Question: I am making a call to get a list of 'books' I have setup in firebase with this call
'''
firebase.database().ref('/users/' + uid + '/books').on('value', (data) => {
this.books = data.val();
})
'''
The data is coming back as an Object with the book objects inside though. I need them in an array form because my table takes an array to display the data. Is there a way to get it back in an array form without transforming the data? I anticipate the list getting really long so transforming the data would seem like a performance issue eventually.

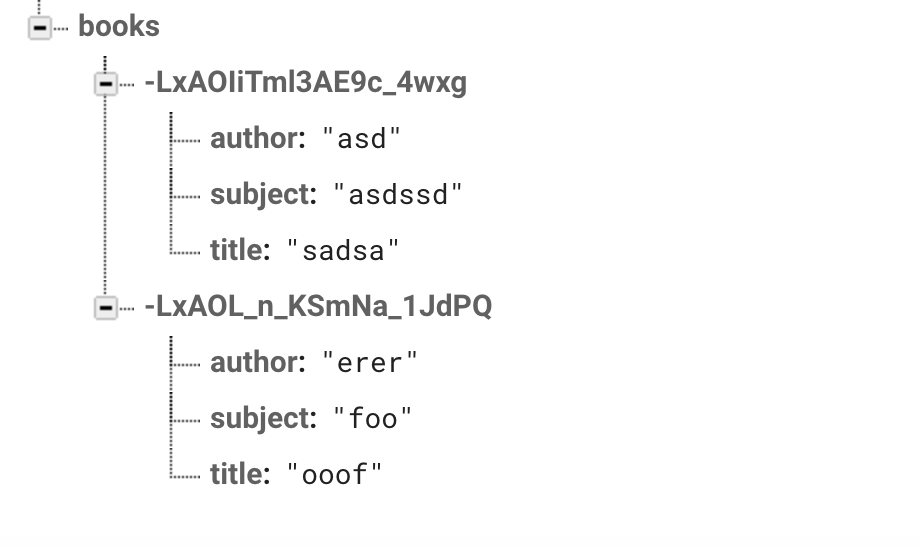
Answer: Go over the Object keys and convert to Array of Objects using map.
'''
var obj = { a: { b : 2 }, c: { b : 2 } };
var arr_obj = Object.keys(obj).map(key => ({ [key]: obj[key] }));
console.log(arr_obj)
'''